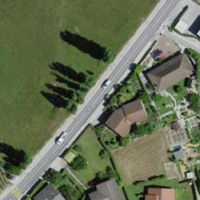
EUNIS habitat code: 55
Species observed at this site:
Sylvia atricapilla